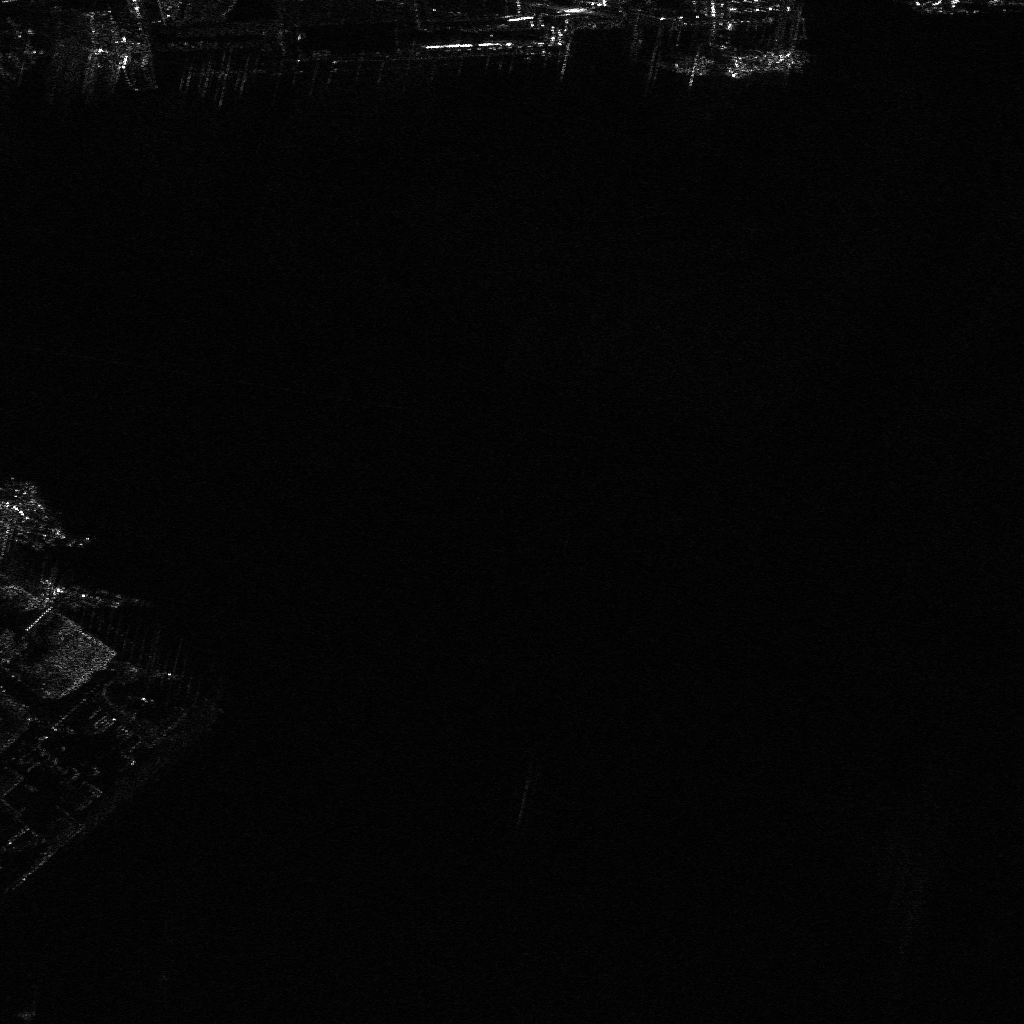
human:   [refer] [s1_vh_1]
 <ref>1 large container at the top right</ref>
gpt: <box>[[65, 4, 78, 7, 1]]</box>